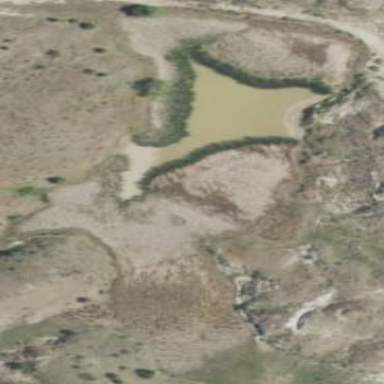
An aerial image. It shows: Reservoir.